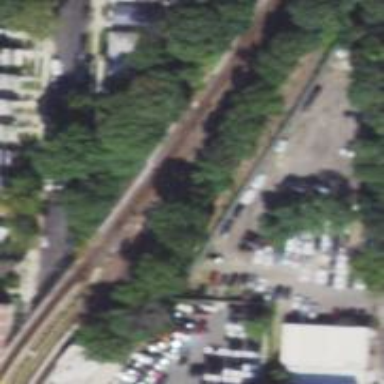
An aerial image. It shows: Railway embankment with electrified rails.